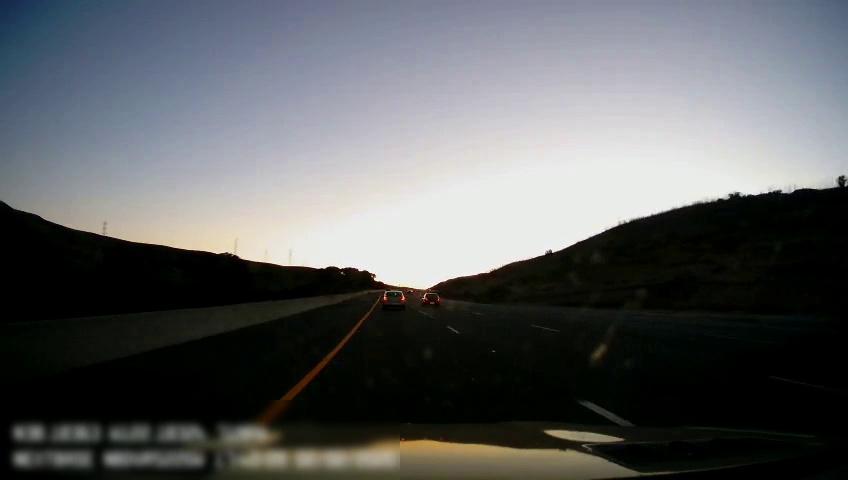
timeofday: Day
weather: Sunny
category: Drivable Space
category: Vehicles | Car
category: Vehicles | Car
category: Lanes | Alternate Lane
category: Lanes | Current Lane
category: Lanes | Current Lane
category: Lanes | Alternate Lane
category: Lanes | Alternate Lane